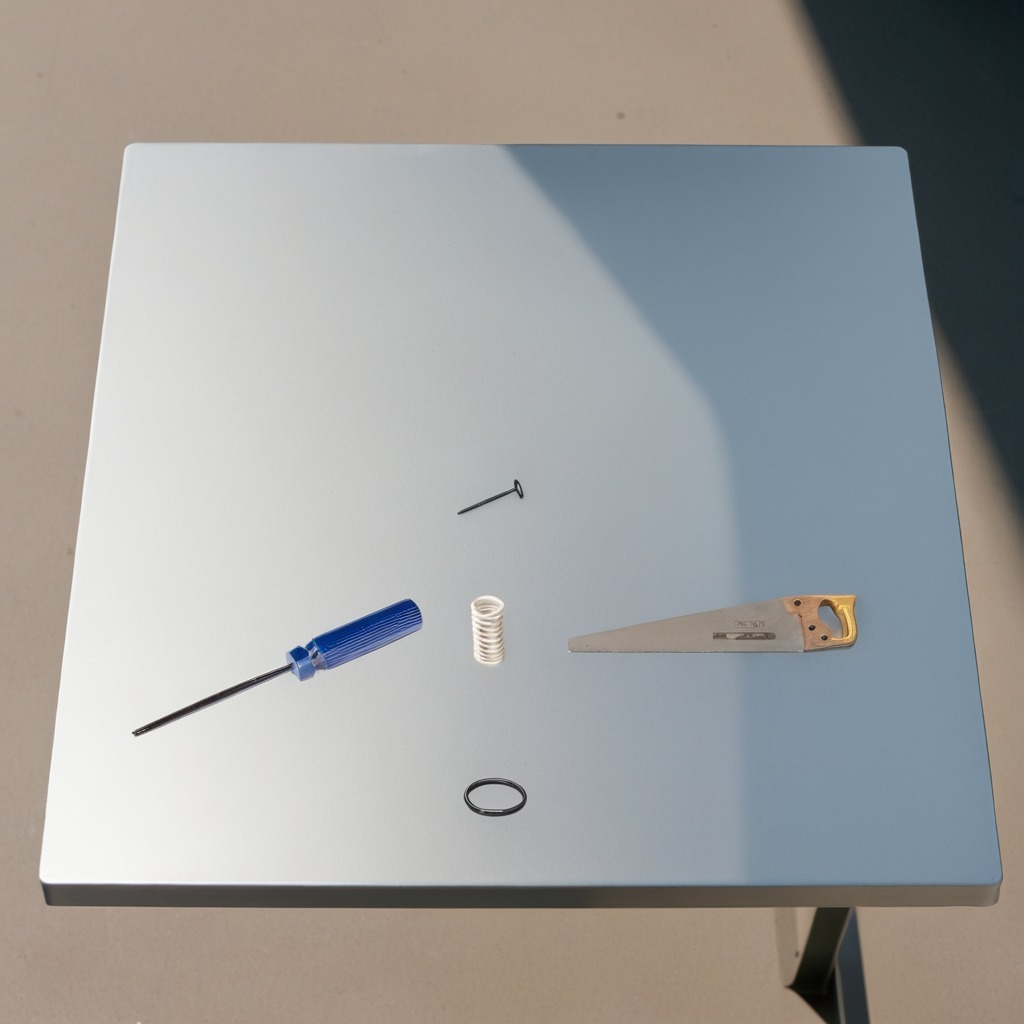
A rubber o-ring, an iron nail, a coiled metal spring, a metal saw, and a screwdriver are lying on the table.